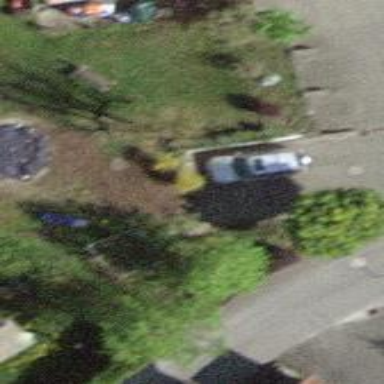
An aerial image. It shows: Garage.